Question: I've created a histogram/density plot function where I want the y axis to be rather than density, but am having problems parameterizing its binwidth.
I am using examples based on <URL> to illustrate my attempts.
Here's the successful function. I followed the referenced <URL> to make the y axis instead of ..density.. Note that it uses a hardcoded binwidth in two places, which is what I want to parameterize ...
'''
# I want y axis as count, rather than density, and followed
# https://stat.ethz.ch/pipermail/r-help/2011-June/280588.html
plotMovies1 <- function() {
m <- ggplot(movies, aes(x = rating))
m <- m + geom_histogram(binwidth = .5)
m <- m + geom_density(aes(y = .5 * ..count..))
}
'''

My first, naive attempt at parameterizing binwidth in a local bw in ...
'''
# Failed first attempt to parameterize binwidth
plotMovies2 <- function() {
bw <- .5
m <- ggplot(movies, aes(x = rating))
m <- m + geom_histogram(binwidth = bw)
# Error in eval(expr, envir, enclos) : object 'bw' not found
m <- m + geom_density(aes(y = bw * ..count..))
}
> print(plotMovies2())
Error in eval(expr, envir, enclos) : object 'bw' not found
'''
I see discussion about passing the local environment to aes in ggplot at <URL>, but also in the same fashion, failing to find the bw object ...
'''
# Failed second attempt to parameterize binwidth, even after establishing
# aes environment, per https://github.com/hadley/ggplot2/issues/743
plotMovies3 <- function() {
bw <- .5
m <- ggplot(movies, aes(x = rating), environment = environment())
m <- m + geom_histogram(binwidth = bw)
# Error in eval(expr, envir, enclos) : object 'bw' not found
m <- m + geom_density(aes(y = bw * ..count..))
}
> print(plotMovies3())
Error in eval(expr, envir, enclos) : object 'bw' not found
'''
I finally try setting a global, but it still to find the object ...
'''
# Failed third attempt using global binwidth
global_bw <<- .5
plotMovies4 <- function() {
m <- ggplot(movies, aes(x = rating), environment = environment())
m <- m + geom_histogram(binwidth = global_bw)
# Error in eval(expr, envir, enclos) : object 'global_bw' not found
m <- m + geom_density(aes(y = global_bw * ..count..))
}
> print(plotMovies4())
Error in eval(expr, envir, enclos) : object 'global_bw' not found
'''
Given plotMovies3 and plotMovies4, I am guessing it is not a straightforward environment issue. Can anyone shed any light on how I might resolve this? Again, my goal was to be able to create a histogram/density plot function where
1. Its y axis is count rather than density, and
2. Its binwidth could be parameterized (e.g., for manipulate)
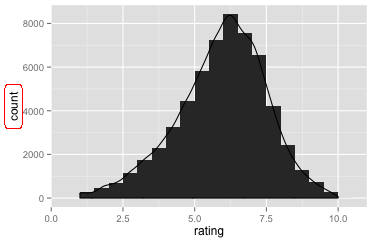
Answer: By no means beautiful but if you need a workaround you can use the regular 'density' function
'''
plotMovies5 <- function(binw=0.5) {
m <- ggplot(movies, aes(x = rating))
m <- m + geom_histogram(binwidth = binw)
wa <- density(x=movies$rating, bw = binw)
wa <- as.data.frame(cbind(xvals = wa$x, yvals = wa$y * wa$n * binw))
m <- m + geom_point(data = wa, aes(x = xvals, y = yvals))
}
print(plotMovies5(binw=0.25))
'''
Note that you still have to do some tinkering with variables as the density estimates are not exactly equal as the following will show you:
'''
binw = 0.5
m <- ggplot(movies, aes(x = rating))
m <- m + geom_density(aes(y = 0.5 * ..count..))
wa <- density(x=movies$rating, bw = binw)
wa <- as.data.frame(cbind(xvals = wa$x, yvals = wa$y * wa$n * binw))
m <- m + geom_point(data = wa, aes(x = xvals, y = yvals))
m
'''